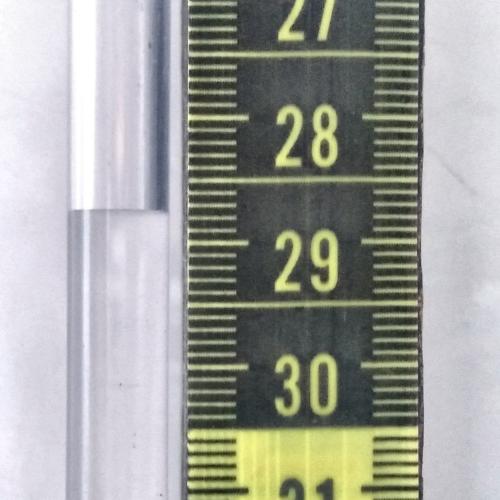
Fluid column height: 28.8 cm